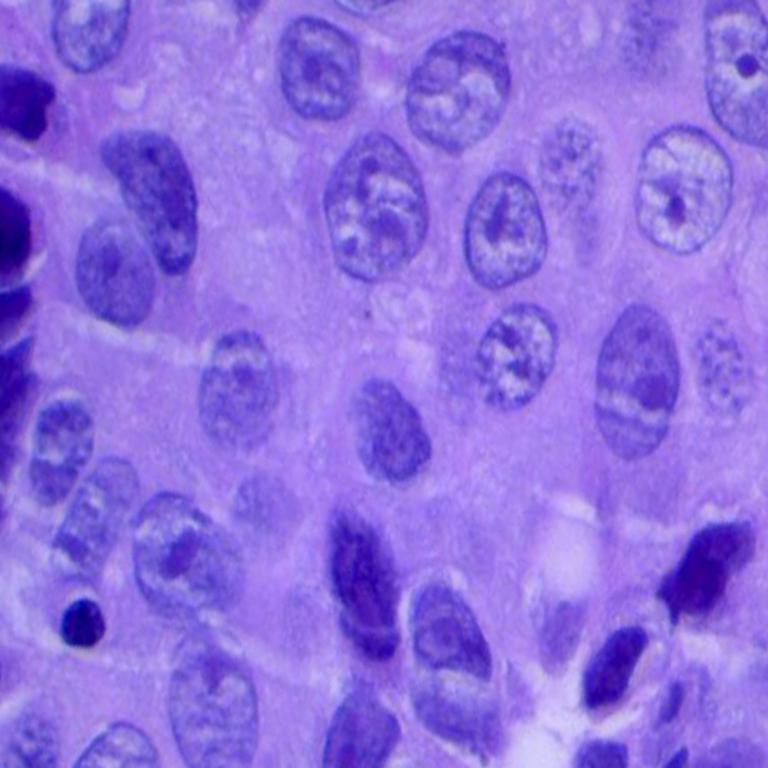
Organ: lung
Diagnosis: squamous carcinomas